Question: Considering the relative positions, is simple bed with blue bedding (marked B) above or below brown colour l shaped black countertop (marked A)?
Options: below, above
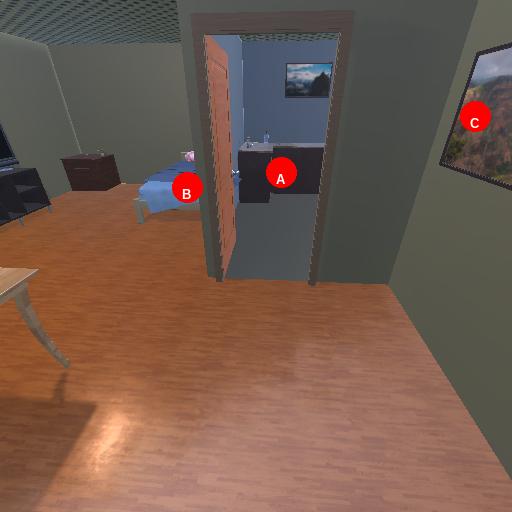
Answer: below